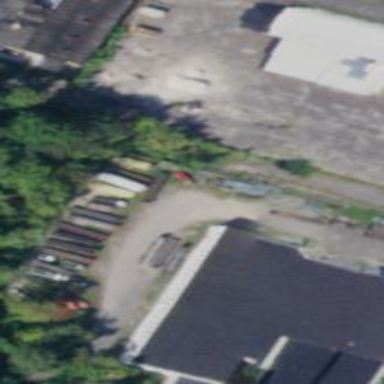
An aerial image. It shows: Industrial building.